Question: how can i go to a specific sheet when i click on the image? I need to go to the "FERMENTADOR 2_002 / 2021" sheet when the user clicks on the "fermenter" image.
the problem is that the name of the sheet may change according to some criteria ... so the sheet to be activated needs to be with the value of cell A4 + the value of cell B16
'''
function hyperlink(){
var sheet = SpreadsheetApp.getActiveSheet();
var nomeferm = sheet.getRange("A4").getValue();
var numlote = sheet.getRange("B16").getValue();
var pagina = nomeferm+"_"+numlote;
var tt = SpreadsheetApp.getActiveSpreadsheet().getSheetByName(pagina);
}
'''

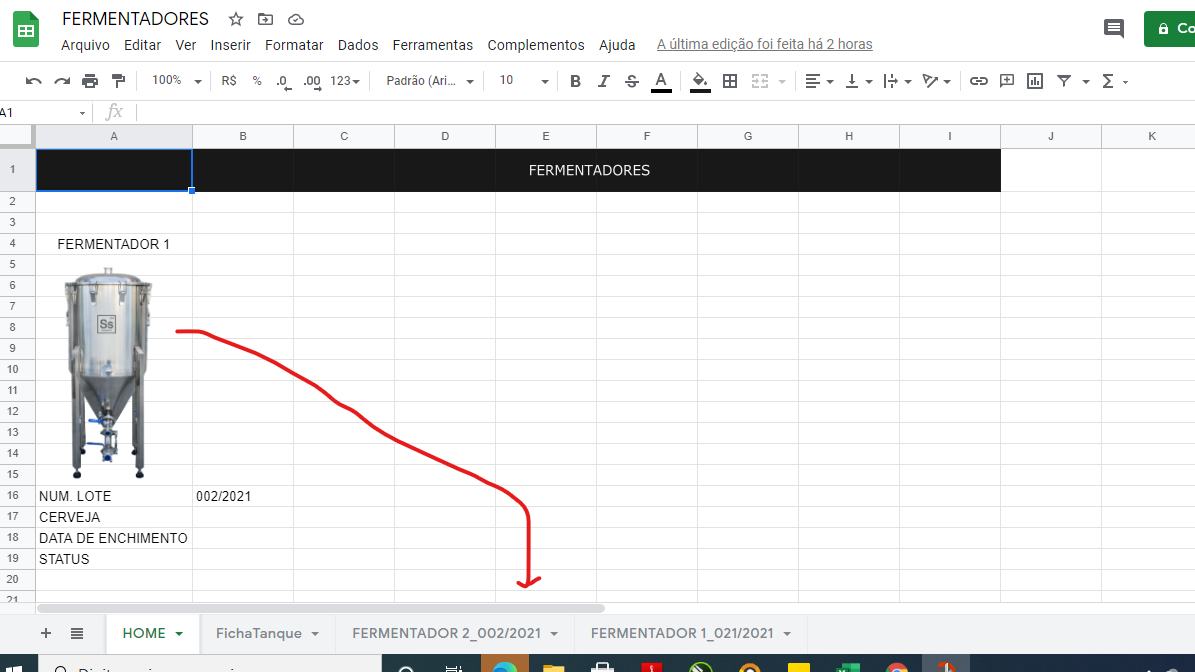
Answer: '''
function getToSheet() {
const ss = SpreadsheetApp.getActive();
const sh = ss.getSheetByName('HOME');
const name = sh.getRange('A4').getValue()+"_"+sh.getRange('B16').getValue();
const sheet = ss.getSheetByName(name);
if(sheet){
ss.setActiveSheet(sheet, true);
}
}
'''
## Solution:
I guess the most straightforward way is to attach the following very simple script to your image:
'''
function getToSheet() {
const ss = SpreadsheetApp.getActive();
ss.setActiveSheet(ss.getSheetByName('FERMENTADOR 2_002/2021'), true);
}
'''
- The script will activate sheet 'FERMENTADOR 2_002/2021' therefore it will redirect you there.- You just need to this script to your image and then you can click on the image itself (see attached gif).
## Illustration:
<URL>